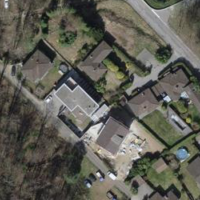
EUNIS habitat code: 55
Species observed at this site:
Campanula trachelium